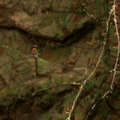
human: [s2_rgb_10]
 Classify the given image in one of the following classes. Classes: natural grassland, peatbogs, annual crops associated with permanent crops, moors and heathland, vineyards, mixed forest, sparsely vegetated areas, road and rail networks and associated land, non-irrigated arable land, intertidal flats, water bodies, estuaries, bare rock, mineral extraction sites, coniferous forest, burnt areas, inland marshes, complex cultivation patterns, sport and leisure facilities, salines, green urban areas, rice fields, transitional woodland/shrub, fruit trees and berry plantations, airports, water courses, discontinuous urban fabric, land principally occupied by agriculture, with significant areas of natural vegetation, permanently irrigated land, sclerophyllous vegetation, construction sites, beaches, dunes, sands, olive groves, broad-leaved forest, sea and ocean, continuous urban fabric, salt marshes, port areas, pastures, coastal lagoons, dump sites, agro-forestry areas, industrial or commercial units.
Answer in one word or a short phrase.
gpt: complex cultivation patterns, land principally occupied by agriculture, with significant areas of natural vegetation, transitional woodland/shrub